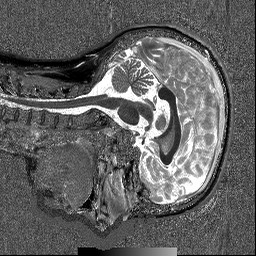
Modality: T1map
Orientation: sagittal
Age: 30
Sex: female
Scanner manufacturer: siemens
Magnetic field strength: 3 T
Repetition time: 5 s
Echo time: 0.00298 s